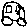
Label: car